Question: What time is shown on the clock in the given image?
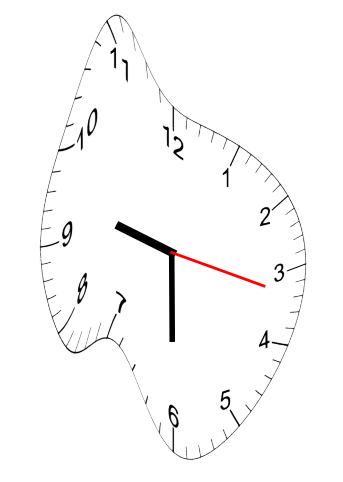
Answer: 09:30:17